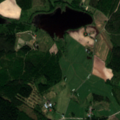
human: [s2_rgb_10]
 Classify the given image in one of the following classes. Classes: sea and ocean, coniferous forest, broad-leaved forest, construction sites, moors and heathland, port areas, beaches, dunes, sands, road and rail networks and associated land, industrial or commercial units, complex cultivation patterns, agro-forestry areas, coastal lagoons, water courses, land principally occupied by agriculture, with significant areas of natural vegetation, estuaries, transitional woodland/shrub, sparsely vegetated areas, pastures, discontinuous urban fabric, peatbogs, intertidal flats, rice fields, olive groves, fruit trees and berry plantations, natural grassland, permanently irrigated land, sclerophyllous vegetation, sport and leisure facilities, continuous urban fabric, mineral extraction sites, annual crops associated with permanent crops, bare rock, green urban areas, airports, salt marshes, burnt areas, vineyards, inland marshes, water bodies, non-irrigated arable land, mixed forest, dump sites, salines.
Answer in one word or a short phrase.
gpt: non-irrigated arable land, land principally occupied by agriculture, with significant areas of natural vegetation, coniferous forest, mixed forest